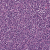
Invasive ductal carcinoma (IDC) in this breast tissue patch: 1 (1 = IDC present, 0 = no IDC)